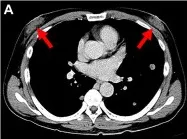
Computed tomography (CT) images of male choriocarcinoma with multiple systemic metastases (December 15, 2018). (A) The transverse image reveals bilaterally enlarged breasts (long arrows).
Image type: radiology (ct)